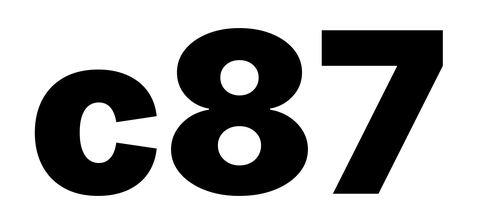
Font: Inter_Black